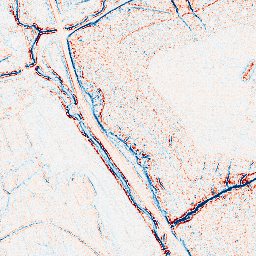
Category: edge_preserving
Decomposition family: bilateral
Decomposition parameters: d: 5
sigma_color: 150
sigma_space: 100
Upsampling method: sinc_hamming
Upsampling parameters: scale: 4
kernel_size: 8
Upsampling scale: 4